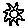
Label: sun